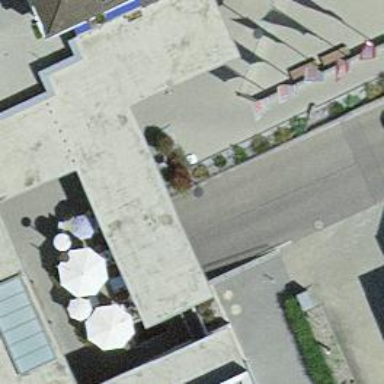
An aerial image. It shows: Parking entrance.